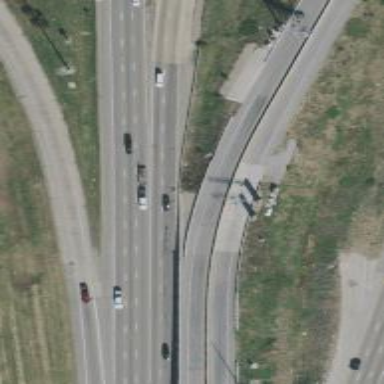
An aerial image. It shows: Toll gantry on the road.